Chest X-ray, PA view. Patient: 48 years old, sex F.
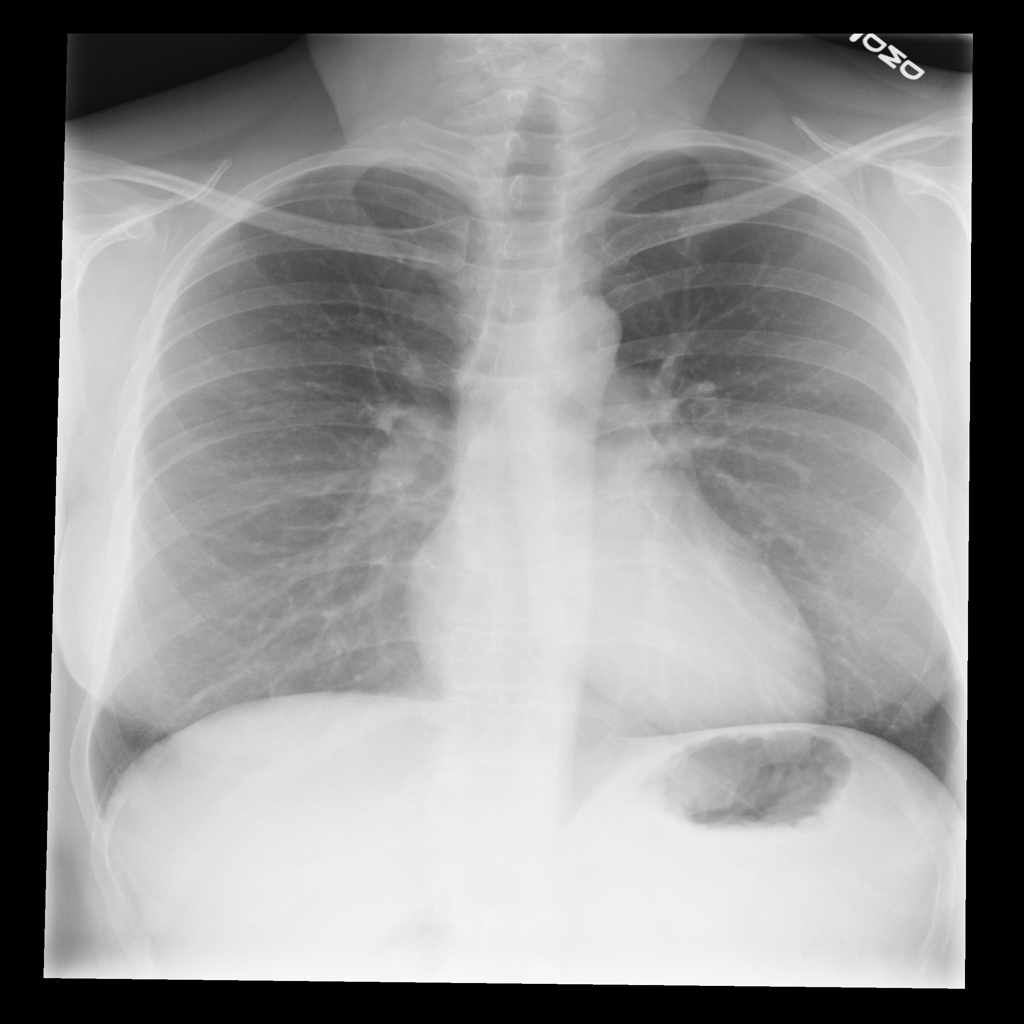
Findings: No Finding